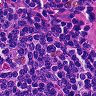
Metastatic tissue present: no